Current action and preconditions to check: trajectory_clear

Your task: For each precondition in the list above, predict whether it will hold at this action.

Consider the current scene as observed from the mobile robot's camera, and analyze the predicted future states of all dynamic agents (e.g., people, animals, vehicles, or any moving entities) within the NEXT SECOND.

IMPORTANT: Only answer "very likely" if you are absolutely certain—based on strong, clear evidence—that a dynamic agent will violate the precondition in the predicted future state. Do NOT answer "very likely" for unlikely, ambiguous, or low-probability risks.

Ask yourself for each precondition: Is there a high probability, with clear and convincing evidence, that the predicted future states of any dynamic agent will interfere with the predicted future state of the currently executing action within the NEXT SECOND, causing that precondition to fail?

Assess the risk level based on these predictions. Use "likely" or "very likely" if motions create a clear risk of interference.

Use "neutral" or "improbable" if agents are nearby but their predicted paths are clearly diverging or non-conflicting.

Failure Risk Categories: "very improbable", "improbable", "neutral", "likely", "very likely"

Answer Format: Output ONLY the probability_of_failure value from these categories: "very improbable", "improbable", "neutral", "likely", "very likely"

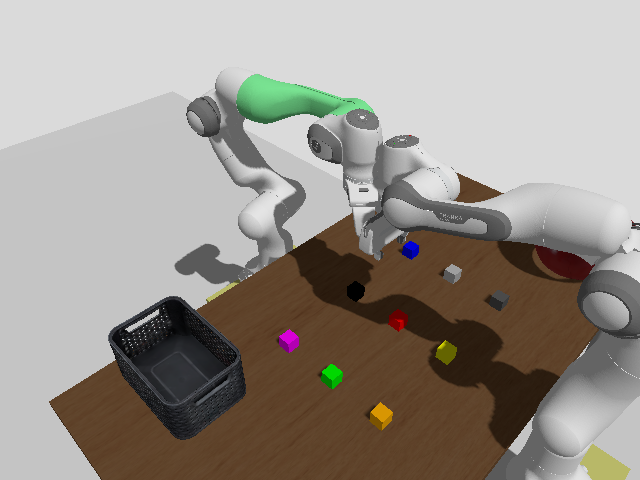

Answer: very likely